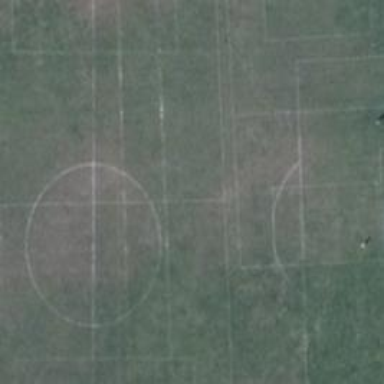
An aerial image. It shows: Soccer pitch for leisureland activities.